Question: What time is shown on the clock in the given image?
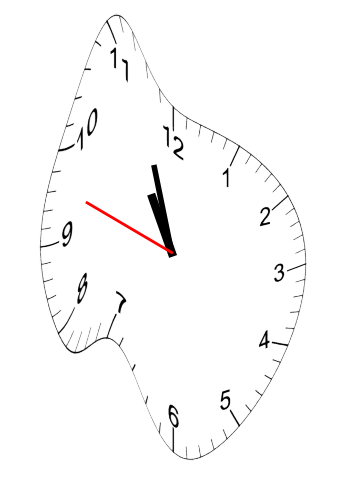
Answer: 10:56:48